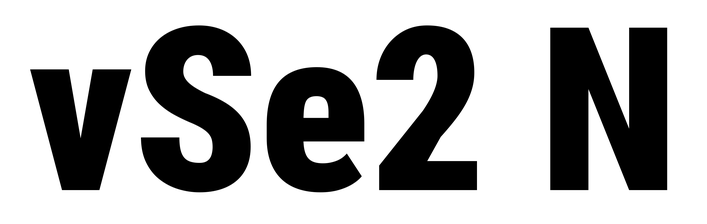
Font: Roboto_Condensed_Black